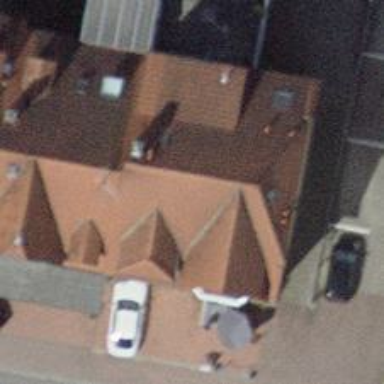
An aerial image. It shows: Hotel.